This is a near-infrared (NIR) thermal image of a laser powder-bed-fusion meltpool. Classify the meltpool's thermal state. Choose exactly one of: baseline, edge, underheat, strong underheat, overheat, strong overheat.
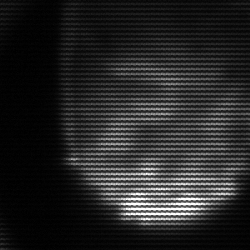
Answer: edge